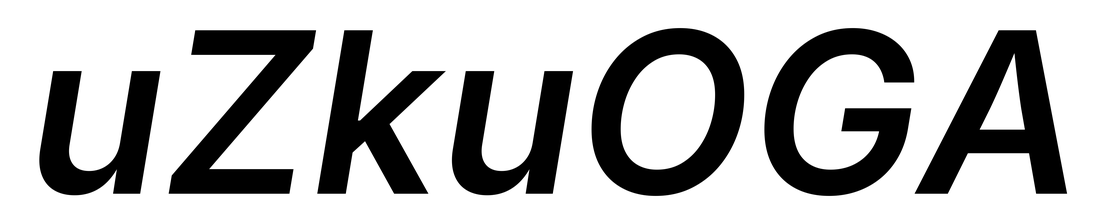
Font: Inter-Italic_SemiBold_Italic